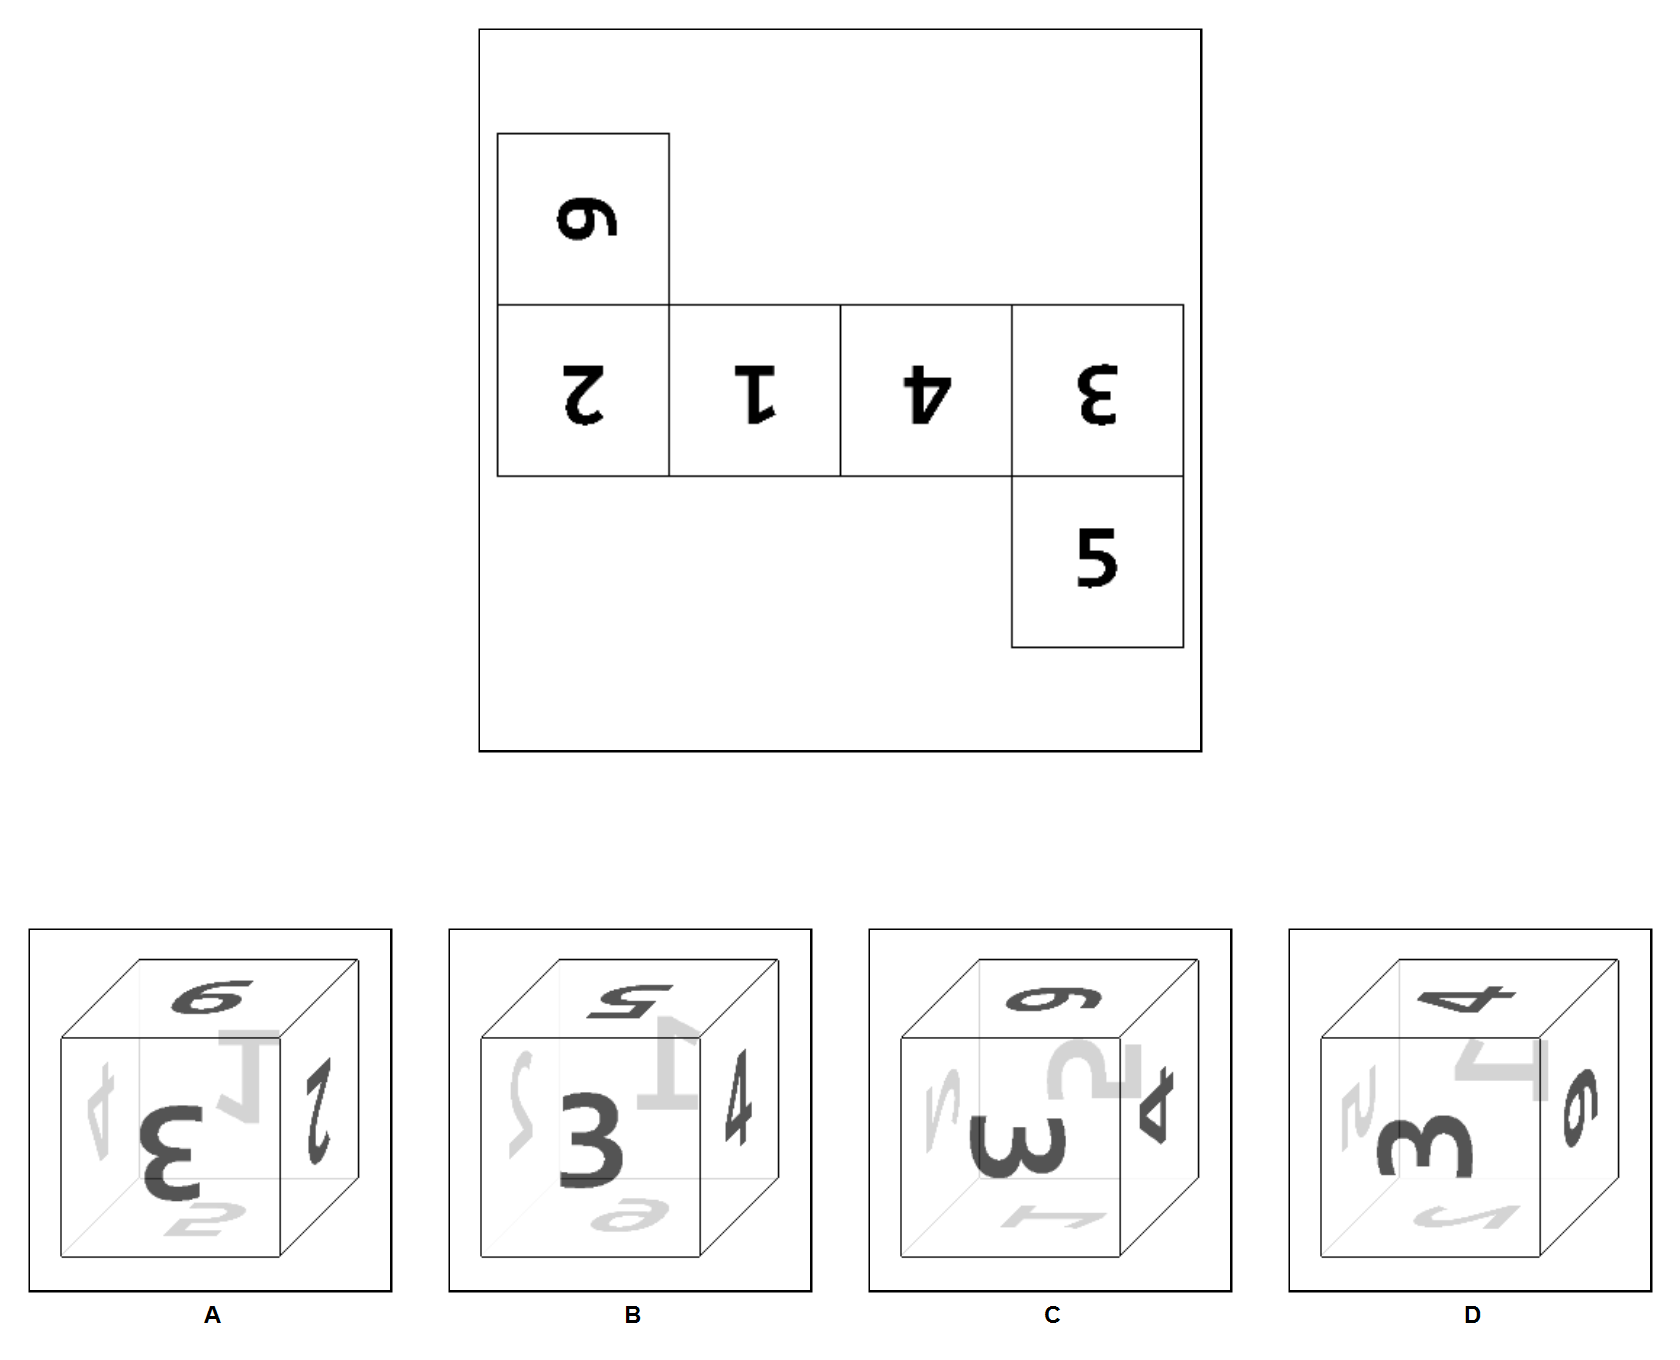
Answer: C